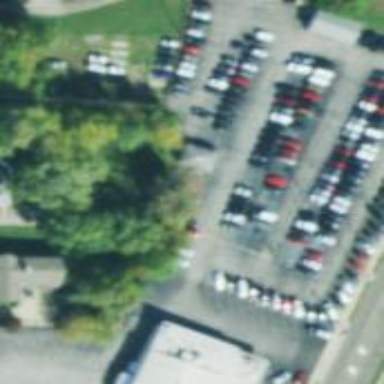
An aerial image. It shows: Parking area.